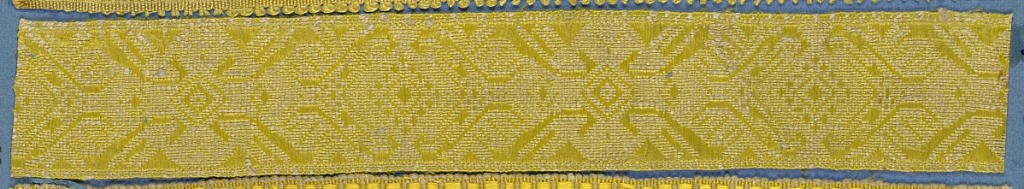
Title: Trimming
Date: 19th century
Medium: silk Technique: woven
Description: Yellow trimming fragment in a design of conventionalized flower forms and lozenges.